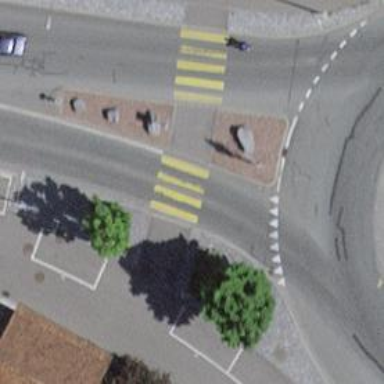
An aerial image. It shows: Footway made of asphalt leading to traffic island.